Brain MRI, t2w sequence, axial 2D slice.
Patient: age 38, sex F, weight 95 kg, height 1.95 m
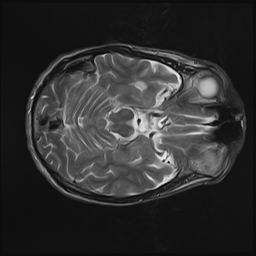